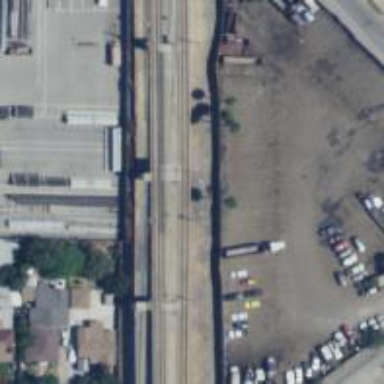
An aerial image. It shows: Bridge for light rail railway with electrified contact lines.